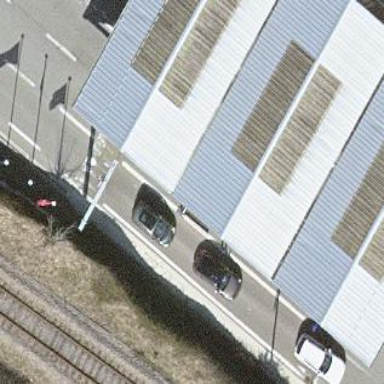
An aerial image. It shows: Government customs office located on roof.